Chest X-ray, PA view. Patient: 65 years old, sex M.
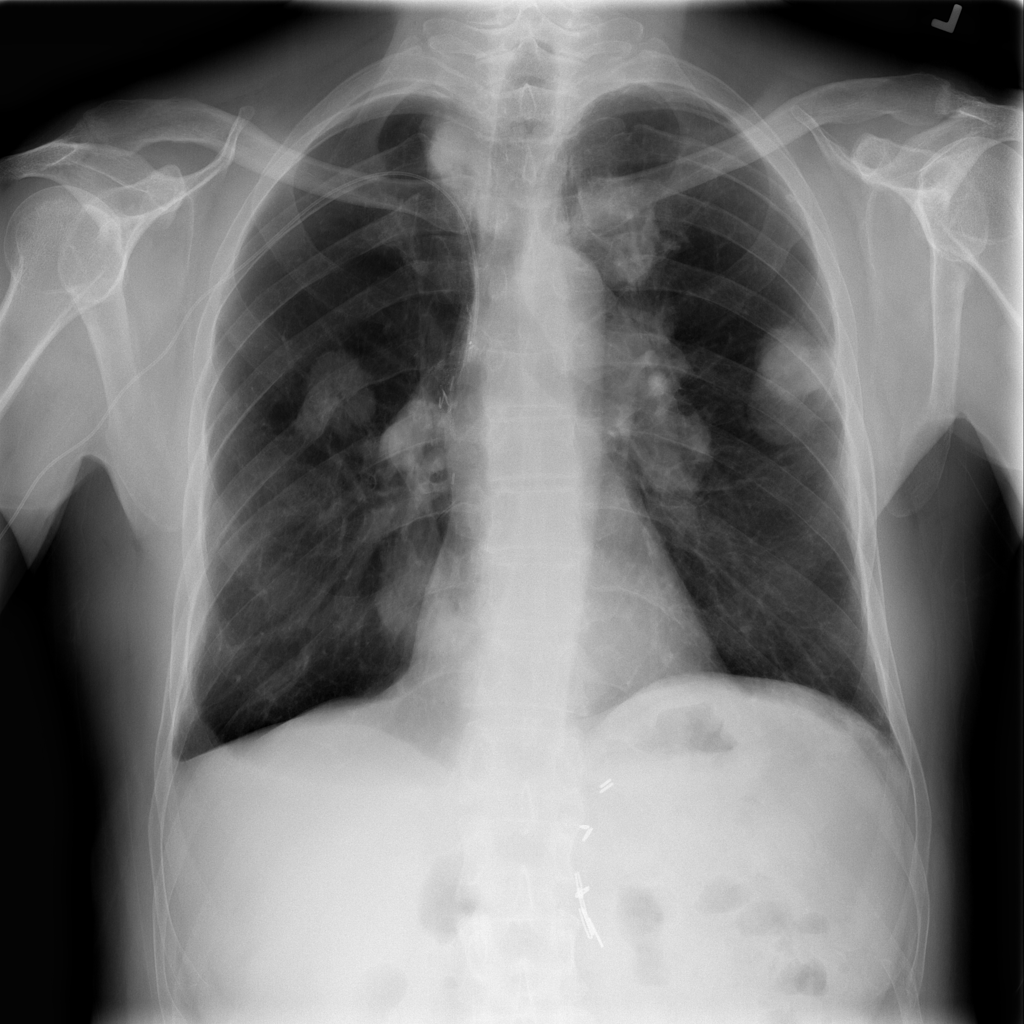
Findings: Nodule